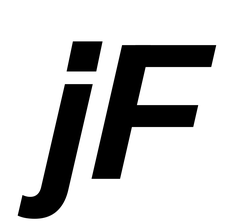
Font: InstrumentSans-Italic_Bold_Italic